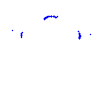
Particle: proton